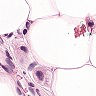
Metastatic tissue present: yes